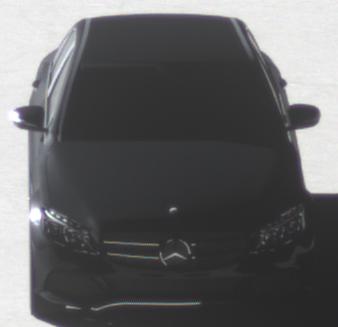
Make: Mercedes-Benz
Model: C 160
Detailed model: C-Class (205) Limousine
Model produced from: 2015/04
Model produced until: 2018/04
Doors: 4
Color: black
Road condition: dry road
Daytime: sunrise or sunset
Contrast: high contrast